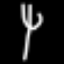
Label: fork